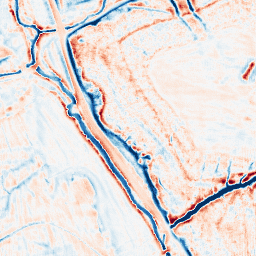
Category: edge_preserving
Decomposition family: bilateral
Decomposition parameters: d: 15
sigma_color: 150
sigma_space: 50
Upsampling method: fft_zeropad
Upsampling parameters: scale: 4
Upsampling scale: 4